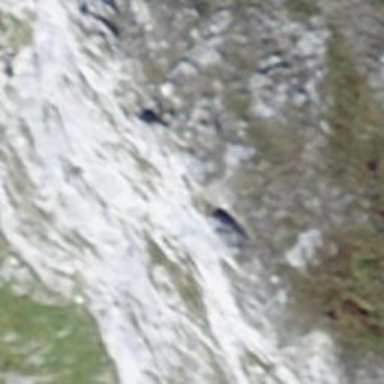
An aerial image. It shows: Cliff in nature.